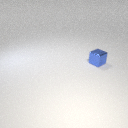
small blue metal cube